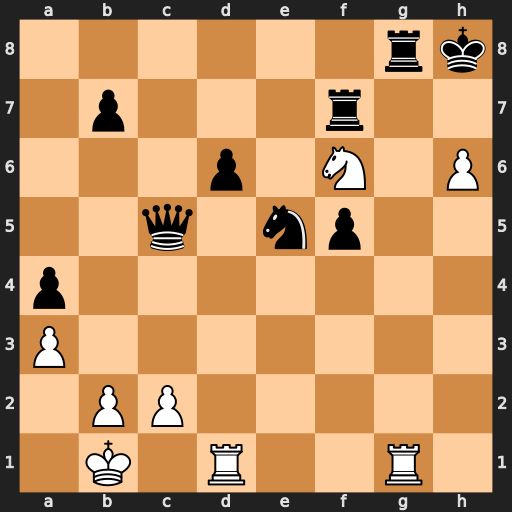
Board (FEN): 6rk/1p3r2/3p1N1P/2q1np2/p7/P7/1PP5/1K1R2R1
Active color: w
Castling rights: -
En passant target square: -
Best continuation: Rxg8#